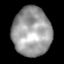
Tissue: lung
Cell type: Epithelial cells
Senescence score: 0.2389
Nuclear area (px): 1835
Mean DAPI intensity: 156.32